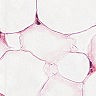
Metastatic tissue present: no